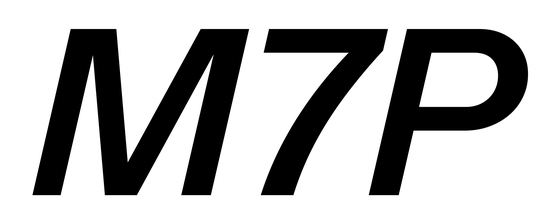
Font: InstrumentSans-Italic_SemiBold_Italic